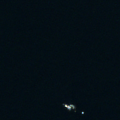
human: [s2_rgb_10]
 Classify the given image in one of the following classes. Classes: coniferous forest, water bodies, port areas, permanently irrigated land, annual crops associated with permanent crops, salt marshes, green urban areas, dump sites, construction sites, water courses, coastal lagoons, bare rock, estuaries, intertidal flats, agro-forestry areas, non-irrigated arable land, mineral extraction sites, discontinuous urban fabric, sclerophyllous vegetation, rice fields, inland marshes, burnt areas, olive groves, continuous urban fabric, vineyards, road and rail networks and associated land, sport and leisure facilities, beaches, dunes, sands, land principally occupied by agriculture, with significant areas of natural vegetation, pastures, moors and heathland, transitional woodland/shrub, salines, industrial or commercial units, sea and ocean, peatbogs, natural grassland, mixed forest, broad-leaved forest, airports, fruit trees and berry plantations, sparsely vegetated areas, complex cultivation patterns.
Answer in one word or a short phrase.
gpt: sea and ocean